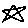
Label: star